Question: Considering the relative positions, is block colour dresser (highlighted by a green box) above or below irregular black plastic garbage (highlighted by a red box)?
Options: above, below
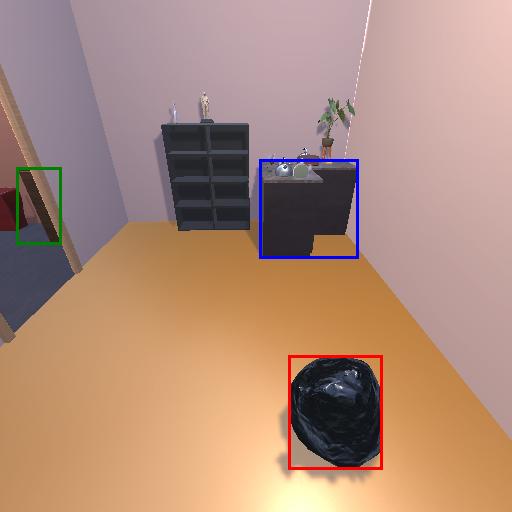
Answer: above